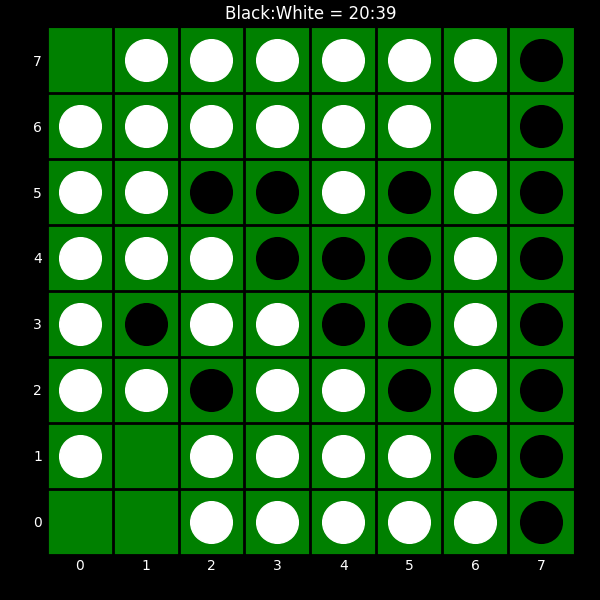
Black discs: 20
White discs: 39